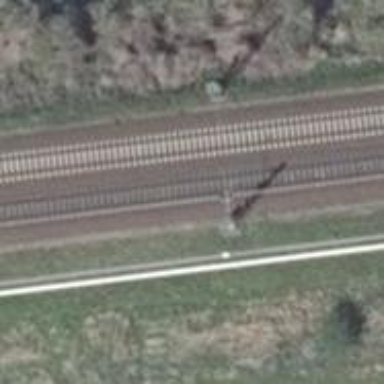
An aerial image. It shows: Railway milestone with catenary mast.